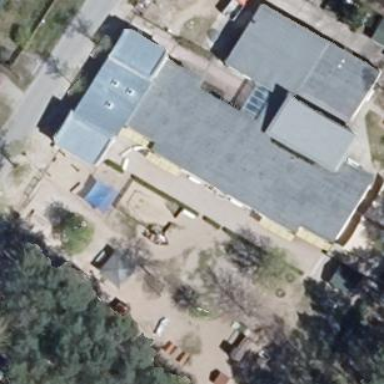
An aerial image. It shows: Kindergarten.